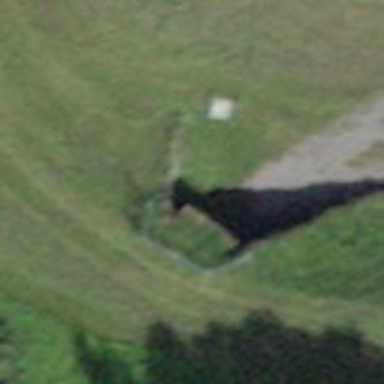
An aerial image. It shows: Retaining wall.